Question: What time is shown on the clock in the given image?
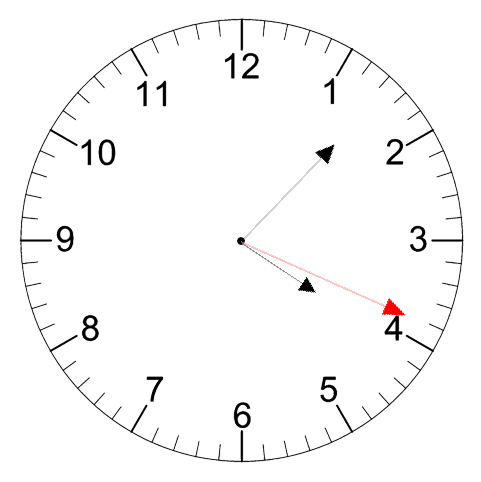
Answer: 04:07:19